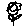
Label: flower